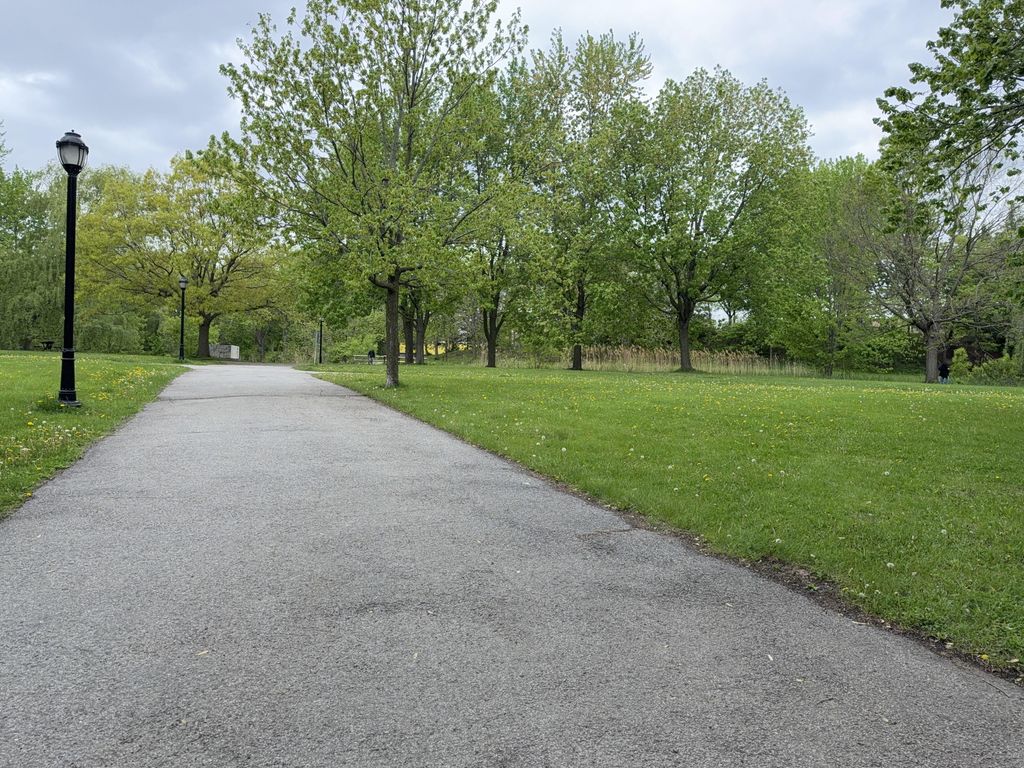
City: montreal